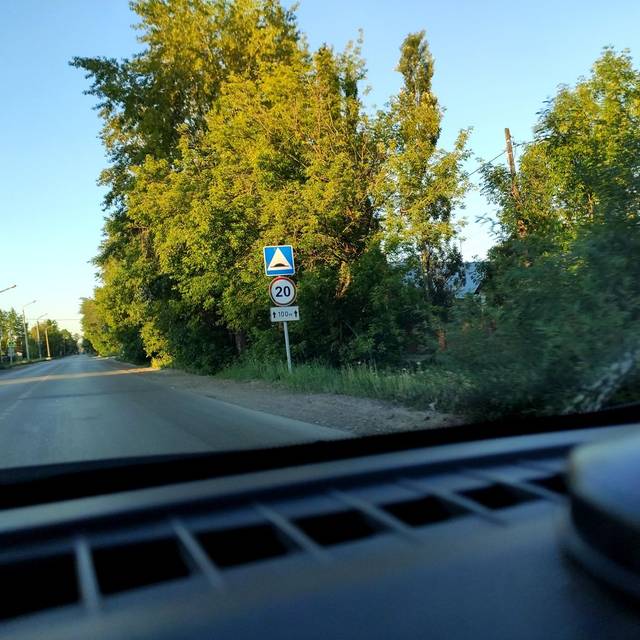
Region: Russia
Coordinates: 57.987, 56.304